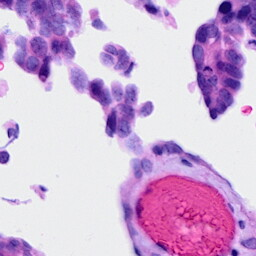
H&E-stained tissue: Ovarian